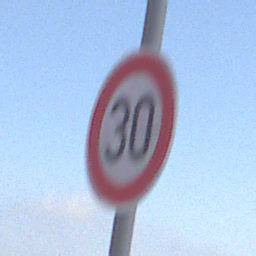
Verkehrszeichen: Geschwindigkeit30
Umgebung: Outdoor, Nature
Tageszeit: Midday
Wetter: PartlyCloudy
Licht: Natural
Jahreszeit: NotSpecified
Kontrast: HighContrast